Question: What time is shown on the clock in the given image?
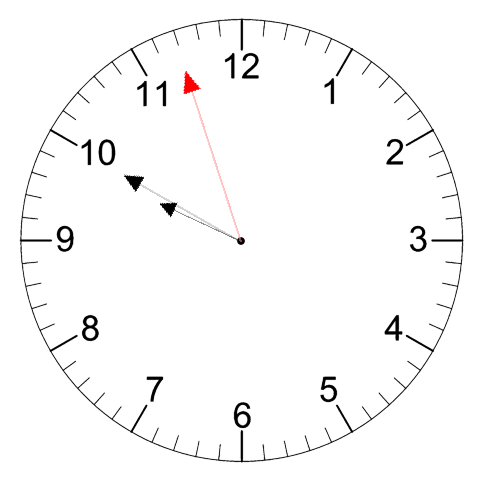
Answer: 09:49:57